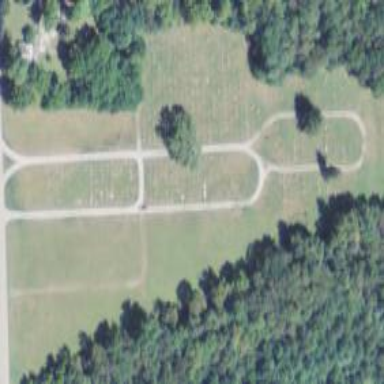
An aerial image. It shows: Cemetery.